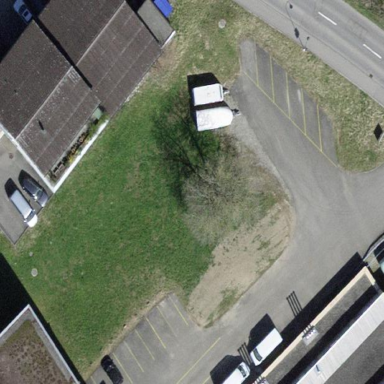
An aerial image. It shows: Parking area.